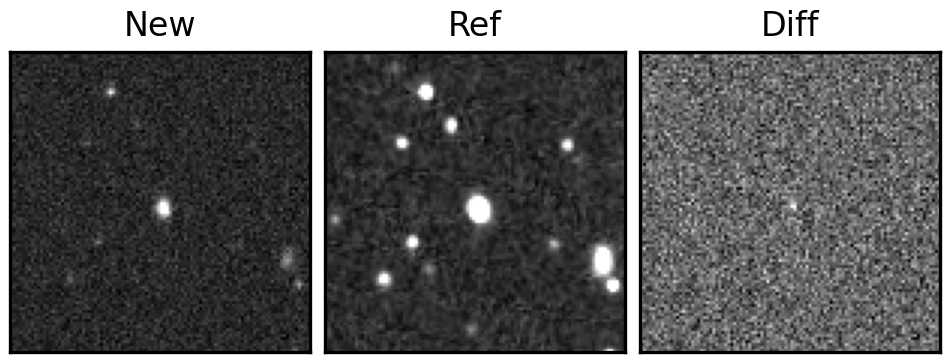
Label: real